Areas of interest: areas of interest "Era Headquarters Base Area 7"
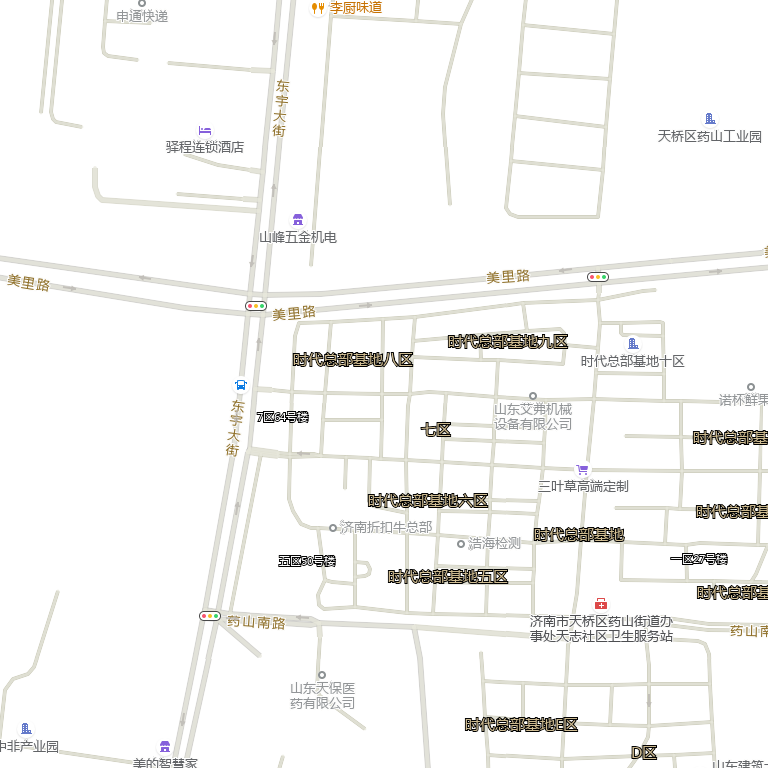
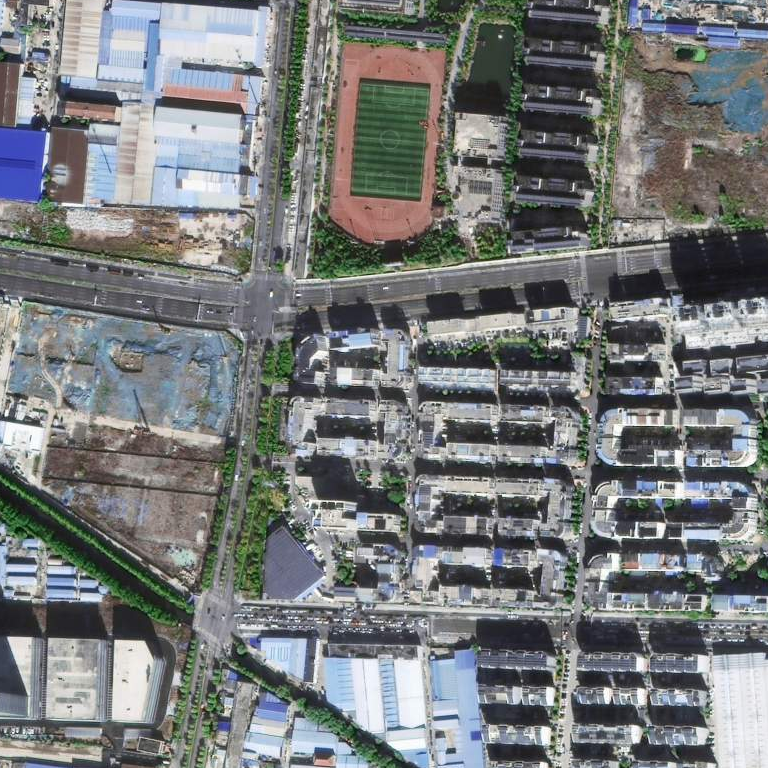